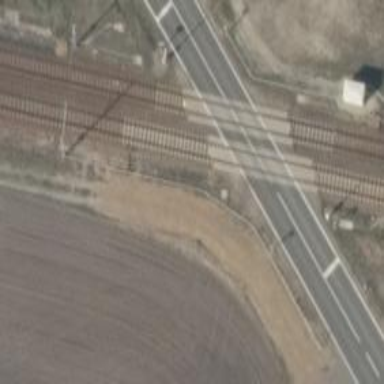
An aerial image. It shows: Railway signal.